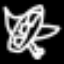
Label: airplane